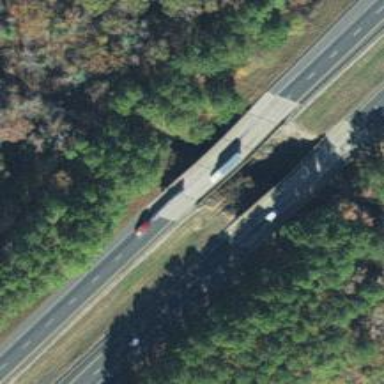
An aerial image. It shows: Beam-structured bridge on motorway.